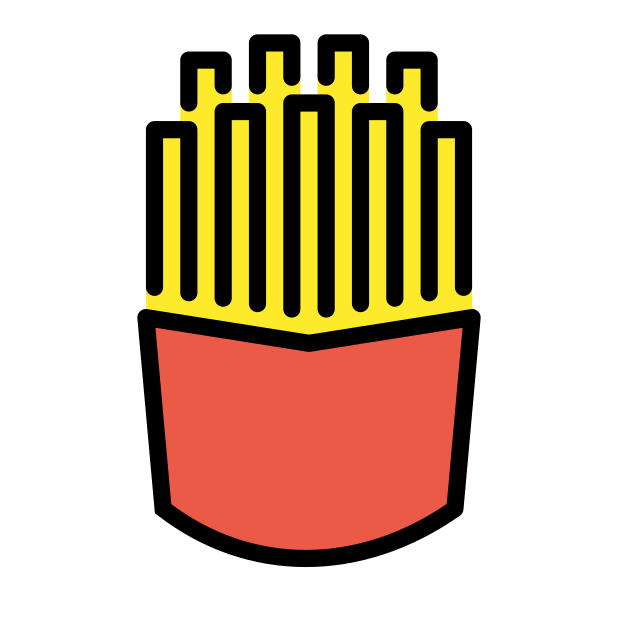
Emoji: 🍟
Name: french fries
Unicode: 0x1f35f